Interaction volume radius: 10 \u00c5
Interaction volume height: 30 \u00c5
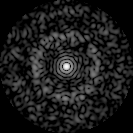
Disorder parameter: 0.8521